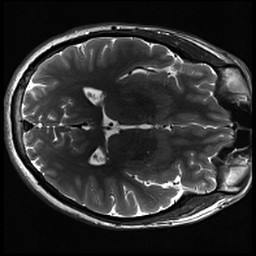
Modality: inplaneT2
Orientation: axial